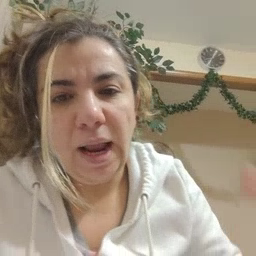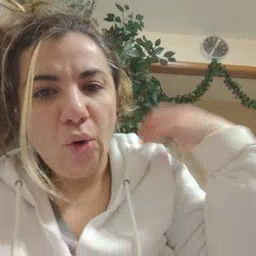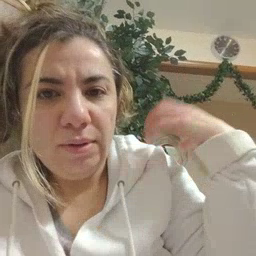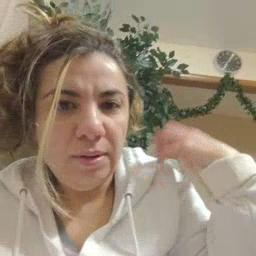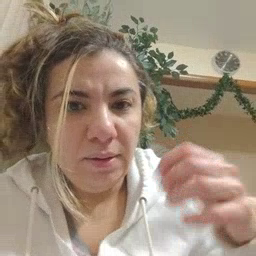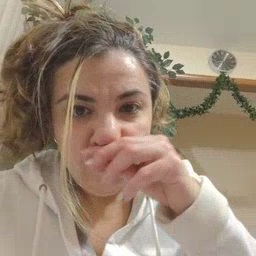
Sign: outside